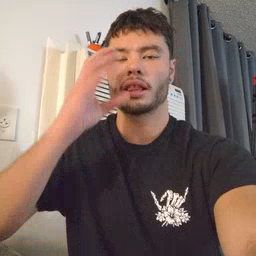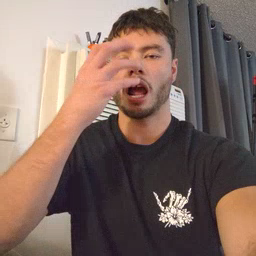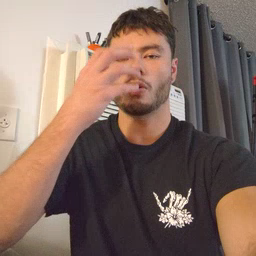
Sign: clown